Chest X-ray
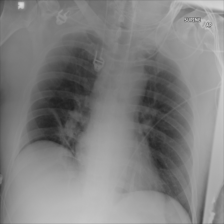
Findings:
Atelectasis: negative
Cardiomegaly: negative
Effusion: negative
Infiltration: negative
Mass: negative
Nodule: negative
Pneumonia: negative
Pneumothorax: negative
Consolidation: negative
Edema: negative
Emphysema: negative
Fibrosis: negative
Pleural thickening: negative
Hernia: negative